Field crop: maize
Growth stage: 2
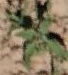
Species: atriplex